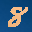
Label: 8